Question: I am trying to plot a figure in Python with two 3D graphs (same function, different angles) and a 2D contour map of the same function and I'm not sure why but the two first figures are okay and the contour map is weird, it appears at the bottom of the two first figures and the sizing is all weird (see the picture attached). Is there a way to place the map at the right of the 2 other figures and to resize it to make it more like a square?
Thank you for your help.
Here's my code :
'''
import numpy as np
import matplotlib.pylab as plt
import matplotlib.cm as cm
from mpl_toolkits.mplot3d import Axes3D
x = np.arange(-5, 5, 0.01)
y = np.arange(-5, 5, 0.01)
X, Y = np.meshgrid(x, y)
Z = 5 + (10 * X**2 + 20 * Y**2) * np.exp((-X**2)-(Y**2)) + 3 *np.sin(X) - np.sin(Y)
fig = plt.figure(figsize=(15,5))
ax1 = plt.subplot(131, projection='3d')
surf1 = ax1.plot_surface(X, Y, Z, cmap=cm.coolwarm)
ax2 = plt.subplot(132, projection='3d')
surf2 = ax2.plot_surface(X, Y, Z, cmap=cm.coolwarm)
for angle in range(0,360):
ax2.view_init(20, angle)
plt.pause(.001)
ax3 = plt.subplot(133)
surf3 = ax3.contour(X, Y, Z, colors='black', linestyles='dashed')
plt.clabel(surf3, fmt = '%.0f', inline=True, fontsize=8)
ax1.set_xlabel('X')
ax2.set_xlabel('X')
ax3.set_xlabel('X')
ax1.set_ylabel('Y')
ax2.set_ylabel('Y')
ax3.set_ylabel('Y')
ax1.set_zlabel('Z')
ax2.set_zlabel('Z')
plt.show()
'''

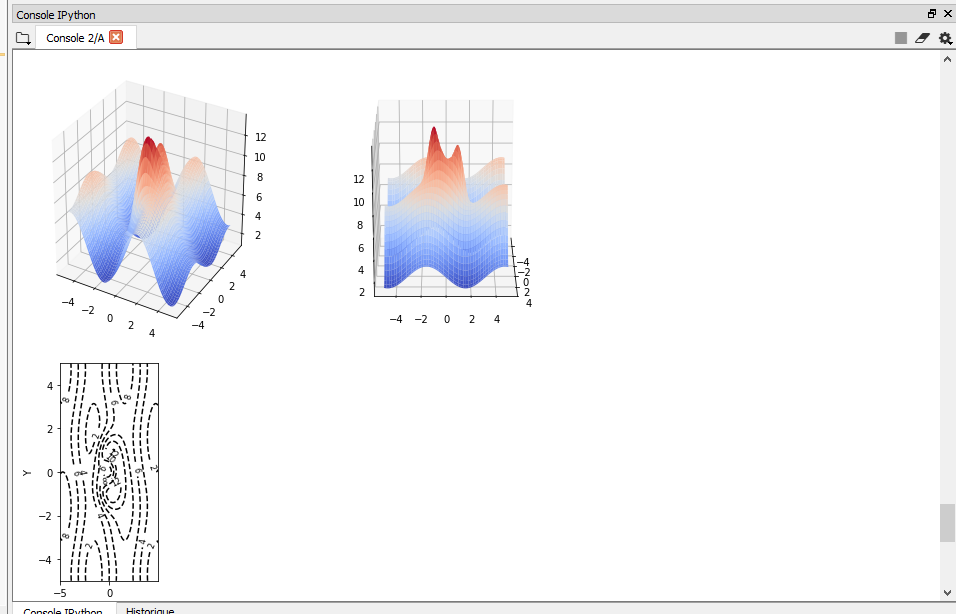
Answer: Got it:
'''
import numpy as np
import matplotlib.pylab as plt
import matplotlib.cm as cm
from mpl_toolkits.mplot3d import Axes3D
x = np.arange(-5, 5, 0.01)
y = np.arange(-5, 5, 0.01)
X, Y = np.meshgrid(x, y)
Z = 5 + (10 * X**2 + 20 * Y**2) * np.exp((-X**2)-(Y**2)) + 3 *np.sin(X) - np.sin(Y)
fig = plt.figure(figsize=(15,5))
ax1 = fig.add_subplot(1, 3, 1, projection='3d')
surf1 = ax1.plot_surface(X, Y, Z, cmap=cm.coolwarm)
ax3 = fig.add_subplot(1, 3, 2)
surf3 = ax3.contour(X, Y, Z, colors='black', linestyles='dashed')
plt.clabel(surf3, fmt = '%.0f', inline=True, fontsize=8)
ax2 = fig.add_subplot(1, 3, 3, projection='3d')
surf2 = ax2.plot_surface(X, Y, Z, cmap=cm.coolwarm)
for angle in range(0,360):
ax2.view_init(20, angle)
plt.pause(.001)
ax1.set_xlabel('X')
ax2.set_xlabel('X')
ax3.set_xlabel('X')
ax1.set_ylabel('Y')
ax2.set_ylabel('Y')
ax3.set_ylabel('Y')
ax1.set_zlabel('Z')
ax2.set_zlabel('Z')
plt.show()
'''